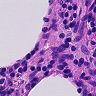
Metastatic tissue present: no